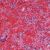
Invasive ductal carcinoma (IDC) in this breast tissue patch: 0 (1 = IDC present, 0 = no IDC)